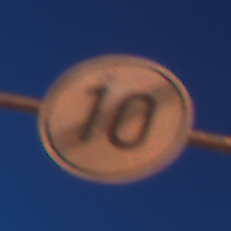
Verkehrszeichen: EndeGeschwindigkeit10
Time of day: Night
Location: Outdoor (Urban)
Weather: PartlyCloudy
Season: NotSpecified
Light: Artificial